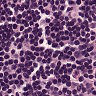
Metastatic tissue present: no